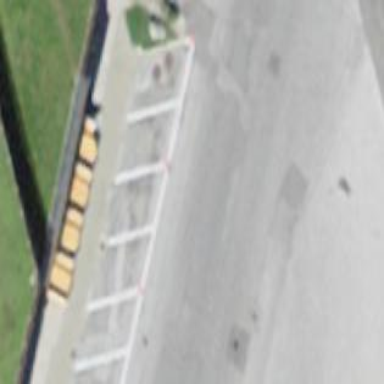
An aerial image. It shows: Street side parking area.